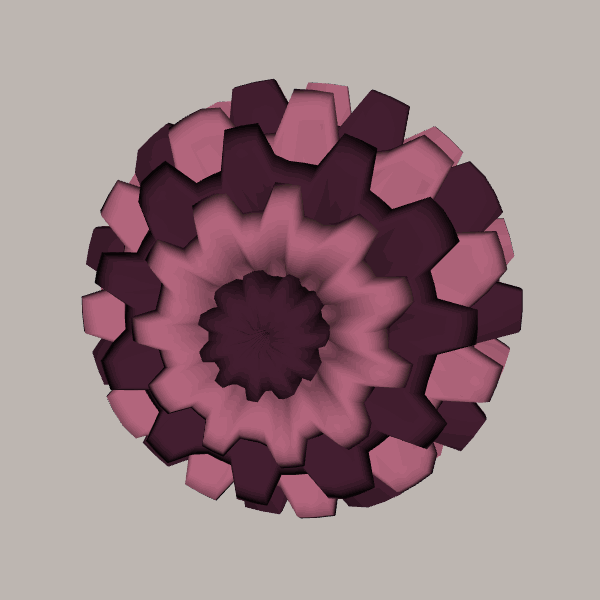
Background: light